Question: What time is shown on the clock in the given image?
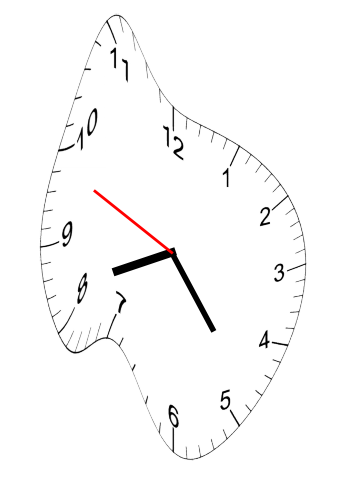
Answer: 08:23:49